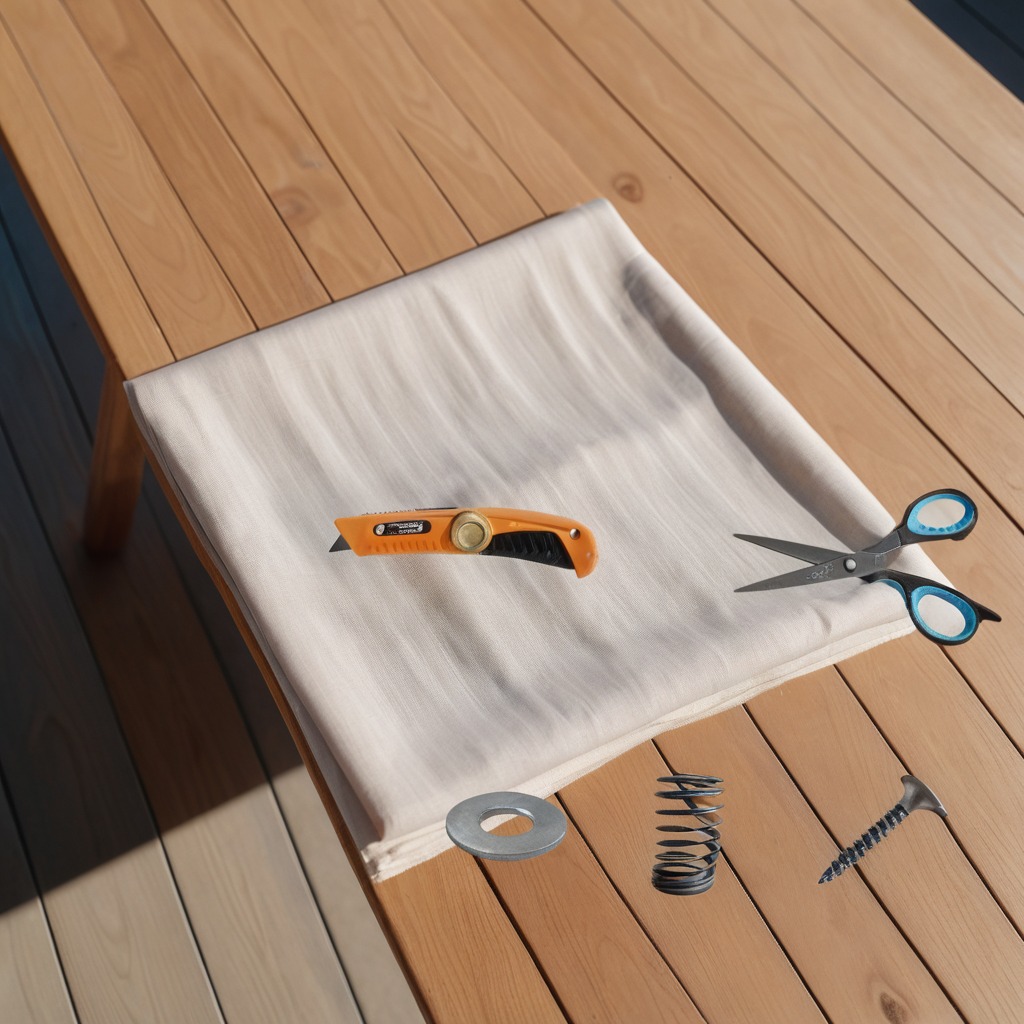
A utility knife, a flat metal washer, a metal machine screw, a coiled metal spring, and a pair of scissors are lying on a clean wooden table.